【题型】填空题　【知识点】平面几何　【难度】easy
如图，已知 $\triangle ABC$，$\angle ACB$ 的平分线 $CD$ 交 $AB$ 于 $D$，$DE \parallel BC$，且 $DE = 6\text{cm}$，如果点 $E$ 是边 $AC$ 的中点，那么 $AC$ 的长为 \rule{1cm}{0.15mm} cm。

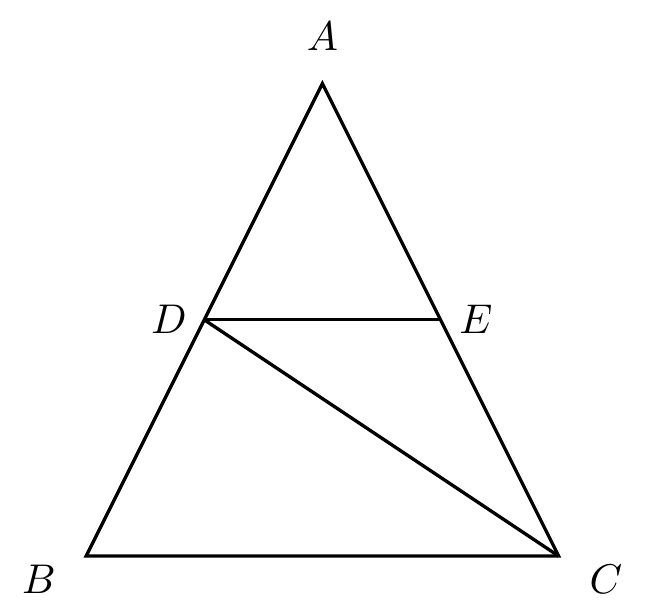
【解答】
解：$\because \angle ACB$ 的平分线 $CD$ 交 $AB$ 于 $D$，

$\therefore \angle BCD = \angle ACD$，

$\because DE \parallel BC$，

$\therefore \angle BCD = \angle EDC$，

$\therefore \angle ACD = \angle EDC$，

$\therefore DE = CE = 6\text{cm}$，

$\because E$ 是 $AC$ 中点，

$\therefore AC = 2CE = 12\text{cm}$，

故答案为：$12$。